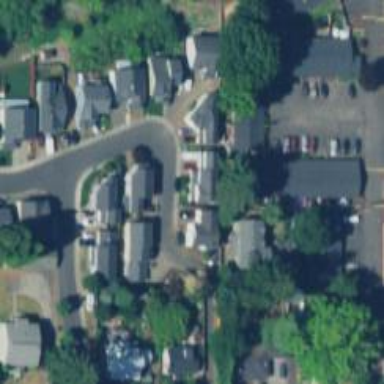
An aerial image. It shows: Residential road with sidewalk on the left.